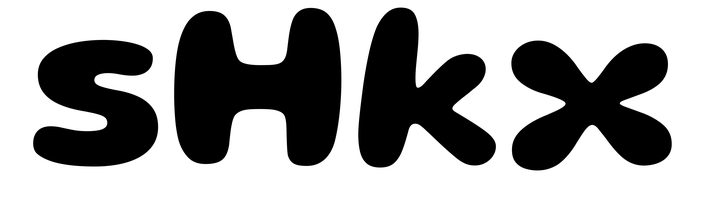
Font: Gluten_Bold